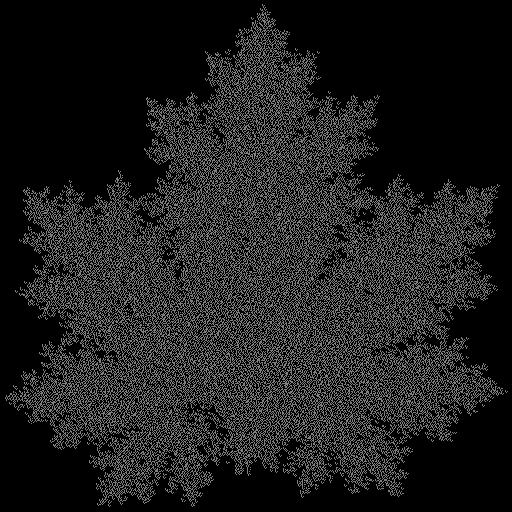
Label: maple_leaf